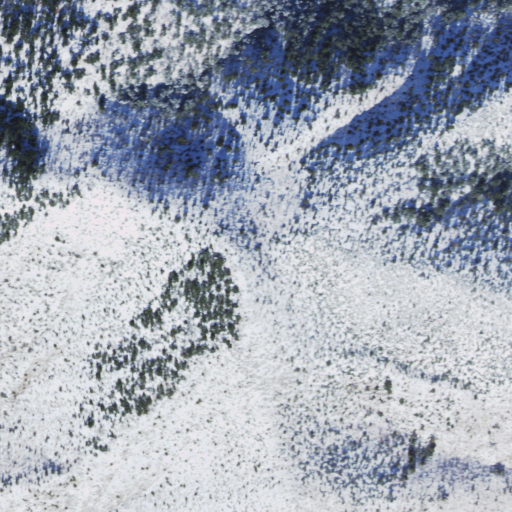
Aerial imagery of mountain in Arizona named Kane Spring Mountain containing evergreen forest, shrub, and grassland